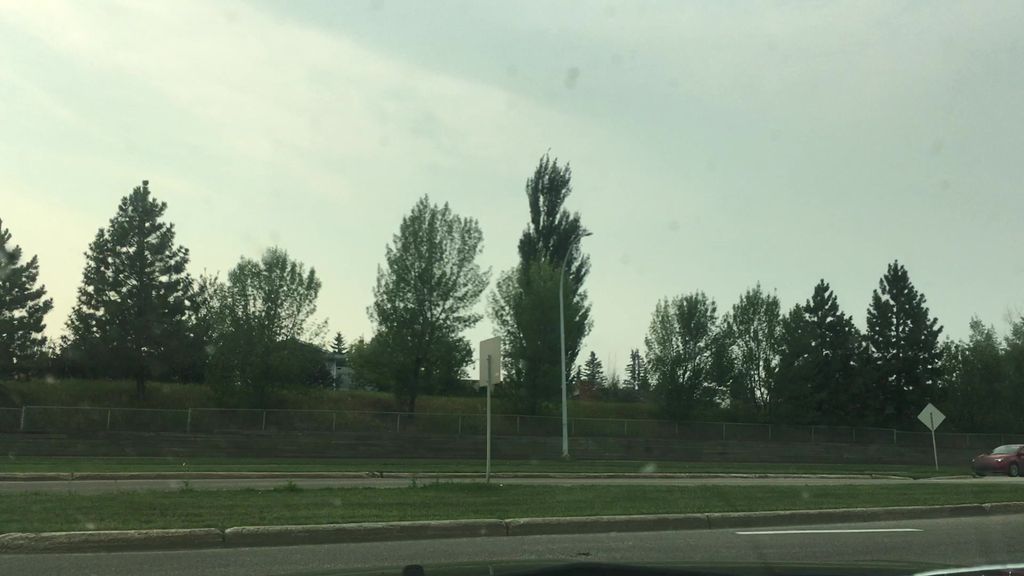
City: edmonton